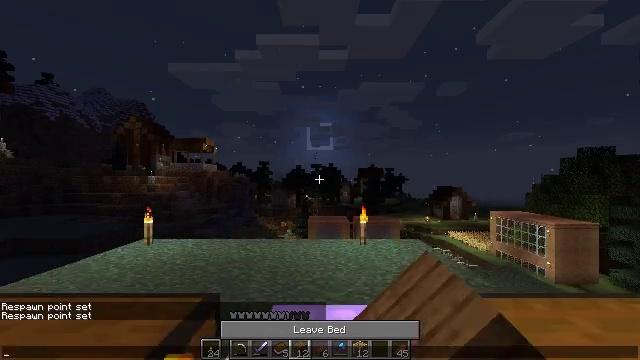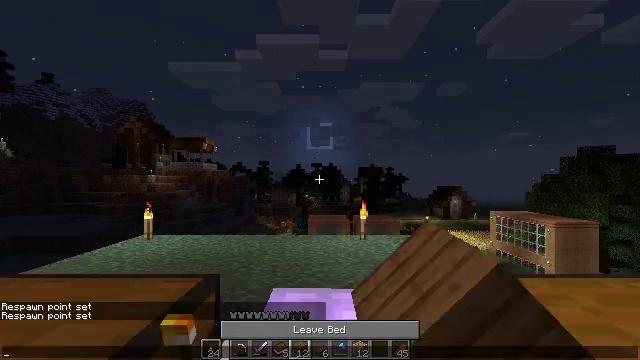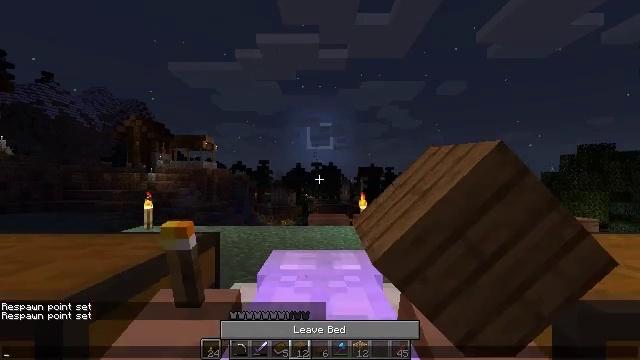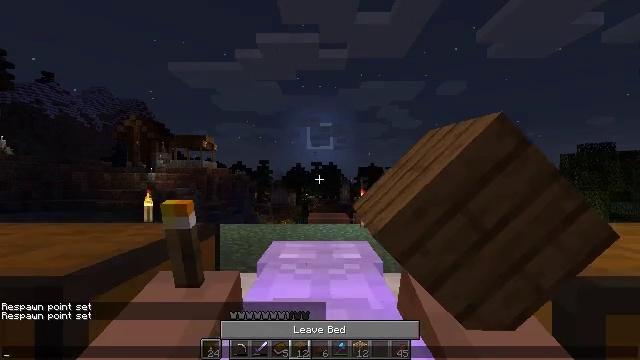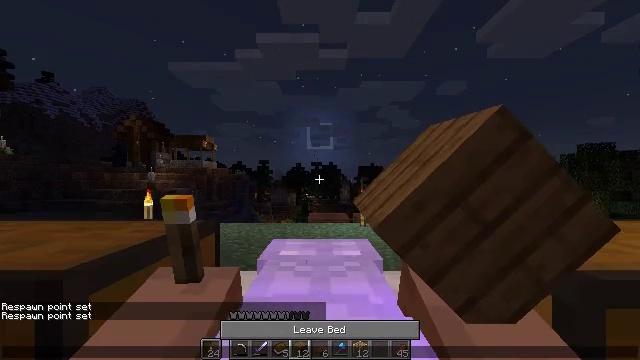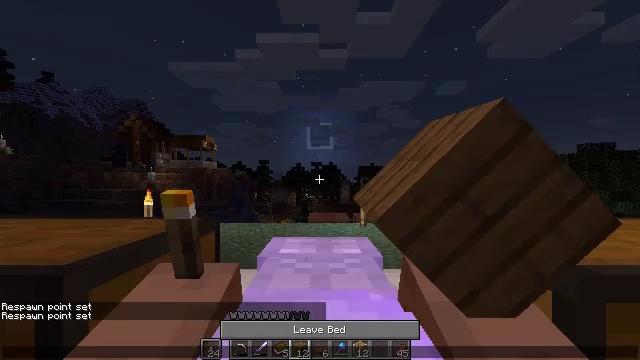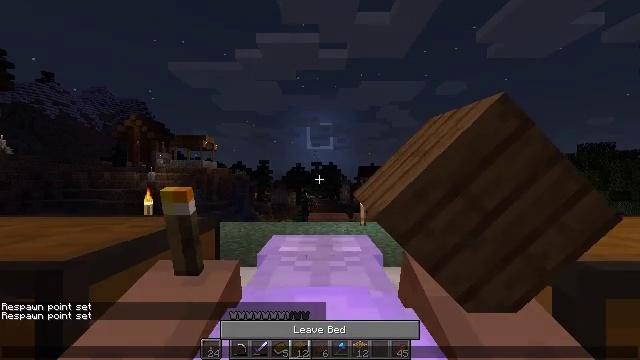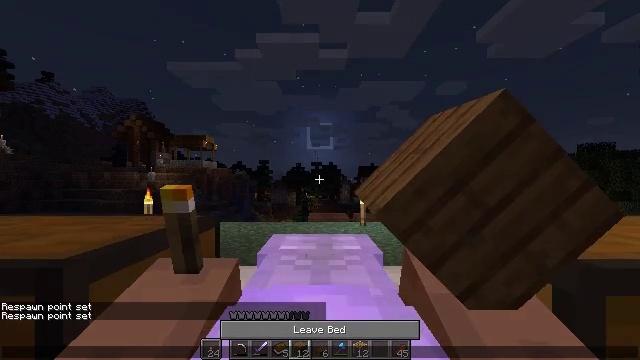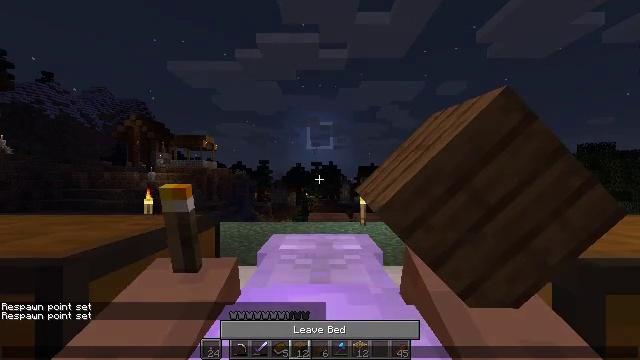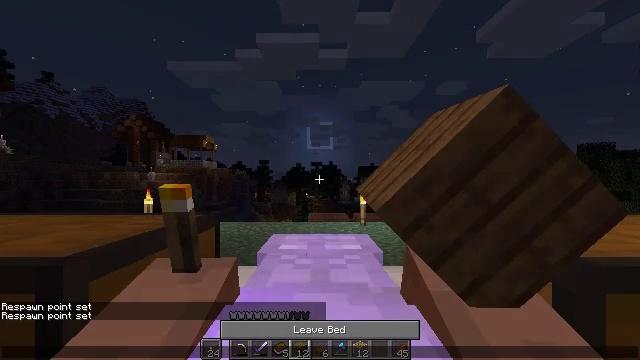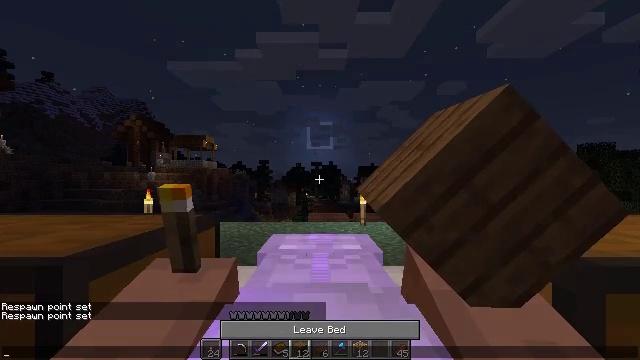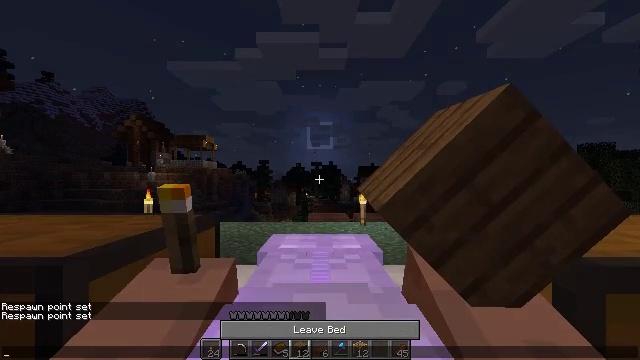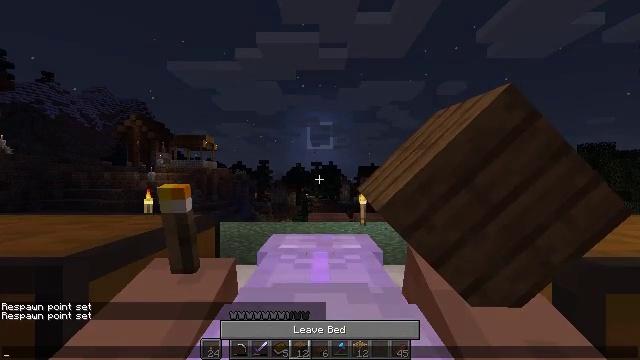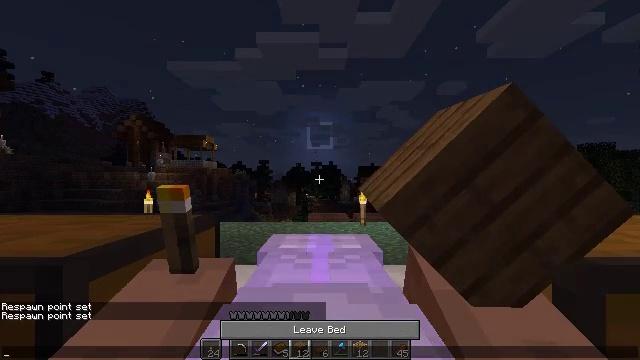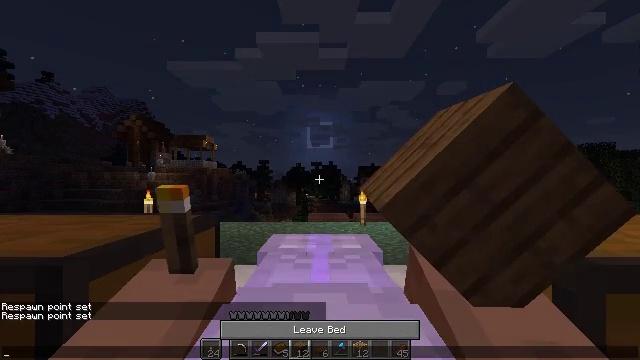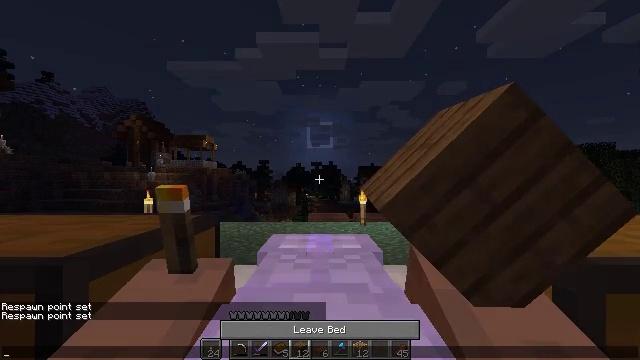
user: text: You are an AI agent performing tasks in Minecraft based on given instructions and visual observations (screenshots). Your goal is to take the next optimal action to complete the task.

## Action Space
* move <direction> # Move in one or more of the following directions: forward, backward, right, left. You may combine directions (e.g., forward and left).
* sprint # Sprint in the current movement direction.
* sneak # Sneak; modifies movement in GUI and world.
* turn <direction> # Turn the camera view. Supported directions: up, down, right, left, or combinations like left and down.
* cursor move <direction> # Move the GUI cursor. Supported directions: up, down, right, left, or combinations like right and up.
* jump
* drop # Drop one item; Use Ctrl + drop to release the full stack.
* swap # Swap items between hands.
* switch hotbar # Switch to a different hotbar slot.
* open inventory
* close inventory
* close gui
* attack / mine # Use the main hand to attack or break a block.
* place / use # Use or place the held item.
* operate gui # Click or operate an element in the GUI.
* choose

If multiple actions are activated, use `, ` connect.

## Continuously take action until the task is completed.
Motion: motion action
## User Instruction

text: Use sticks and spruce planks to craft a spruce fence gate.
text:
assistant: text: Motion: no_op
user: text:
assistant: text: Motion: no_op
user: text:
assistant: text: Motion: no_op
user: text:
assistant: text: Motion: no_op
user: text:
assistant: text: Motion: no_op
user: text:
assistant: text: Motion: no_op
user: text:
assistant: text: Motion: no_op
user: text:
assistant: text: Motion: no_op
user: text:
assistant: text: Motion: no_op
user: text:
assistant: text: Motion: no_op
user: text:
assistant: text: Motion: no_op
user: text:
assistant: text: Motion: cursor move right
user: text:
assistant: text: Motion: no_op
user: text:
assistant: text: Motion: no_op
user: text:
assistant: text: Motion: no_op
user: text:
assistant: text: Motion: no_op
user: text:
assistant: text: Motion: no_op
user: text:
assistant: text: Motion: no_op
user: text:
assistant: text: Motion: no_op
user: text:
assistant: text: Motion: no_op
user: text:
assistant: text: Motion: no_op
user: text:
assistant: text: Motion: no_op
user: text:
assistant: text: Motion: no_op
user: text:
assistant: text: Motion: no_op
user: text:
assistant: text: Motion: no_op
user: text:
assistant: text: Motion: no_op
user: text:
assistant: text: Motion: no_op
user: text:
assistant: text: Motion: no_op
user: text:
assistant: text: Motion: no_op
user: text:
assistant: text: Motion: no_op